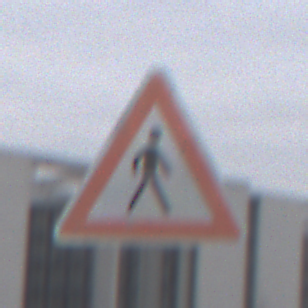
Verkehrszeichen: FussgaengerLinks
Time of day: Midday
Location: Outdoor (Suburban)
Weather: Overcast
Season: NotSpecified
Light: Natural